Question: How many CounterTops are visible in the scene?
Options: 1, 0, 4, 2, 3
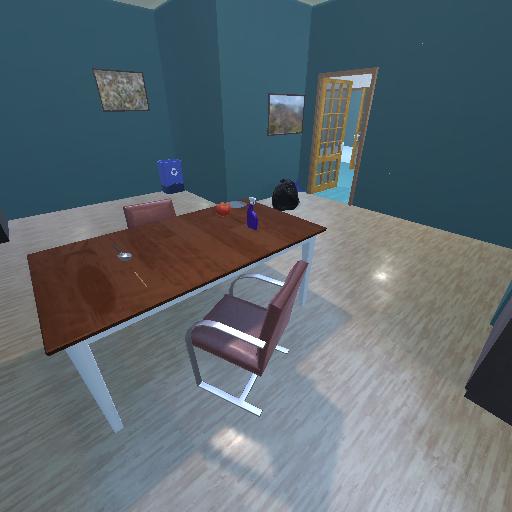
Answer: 1